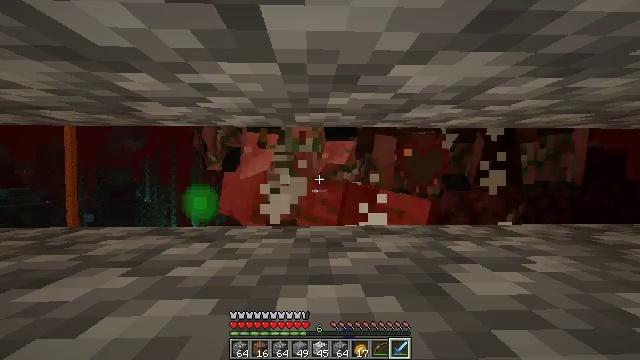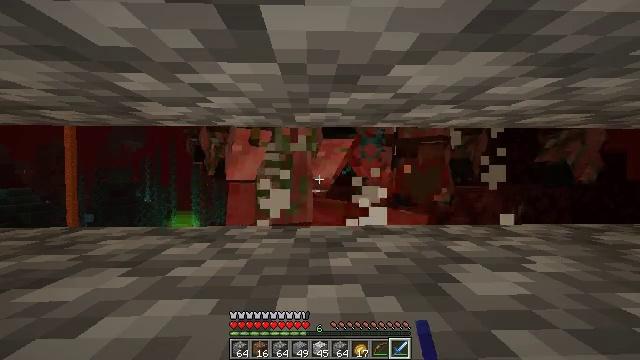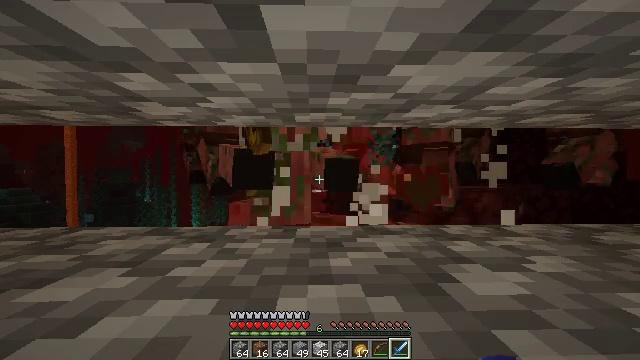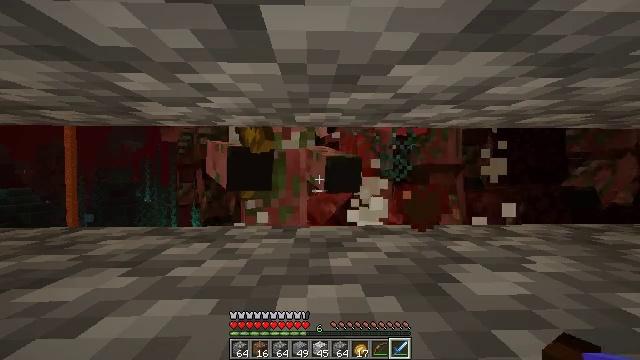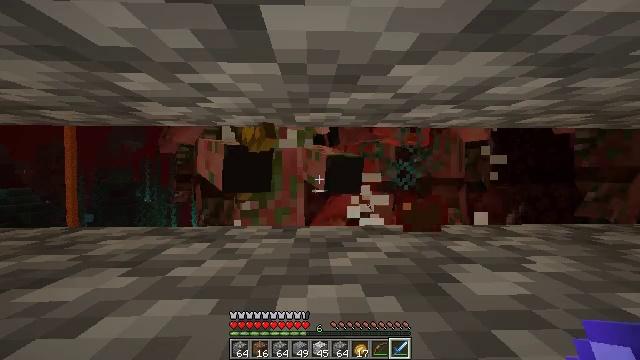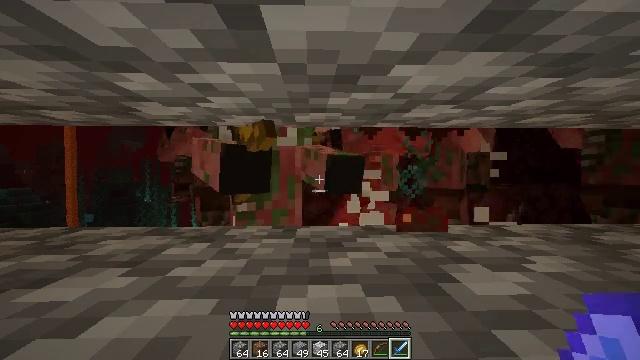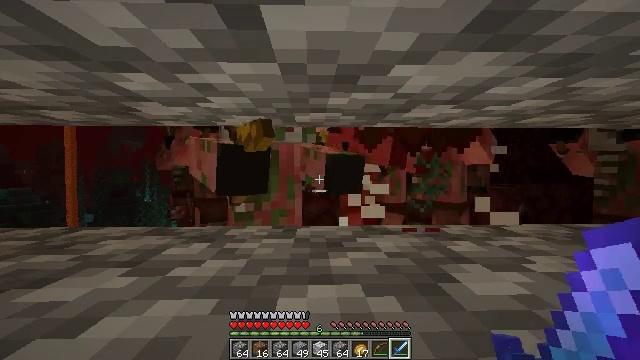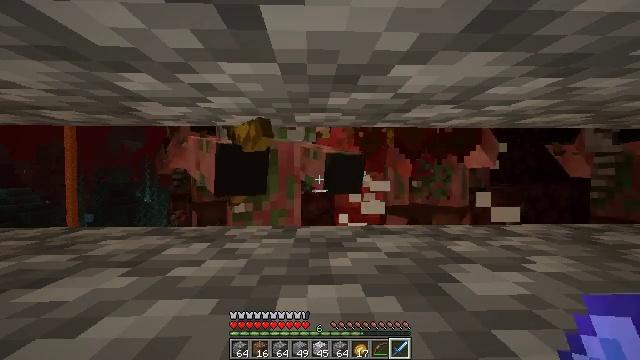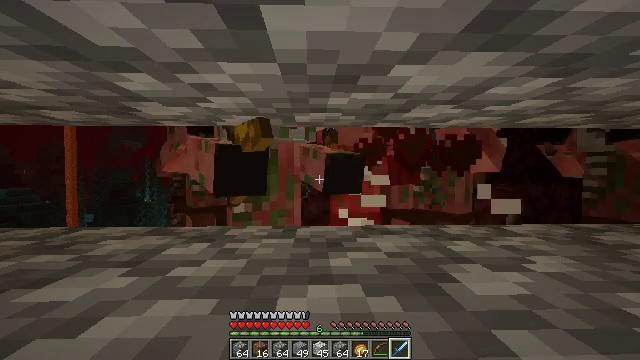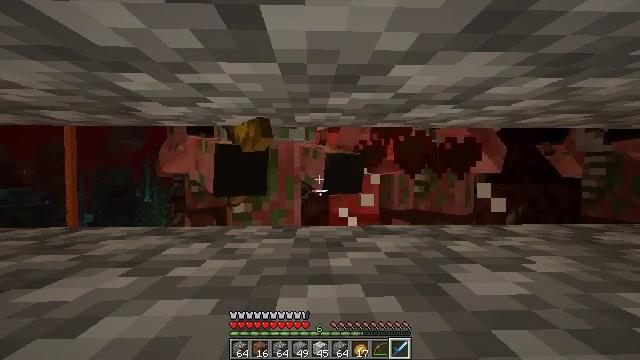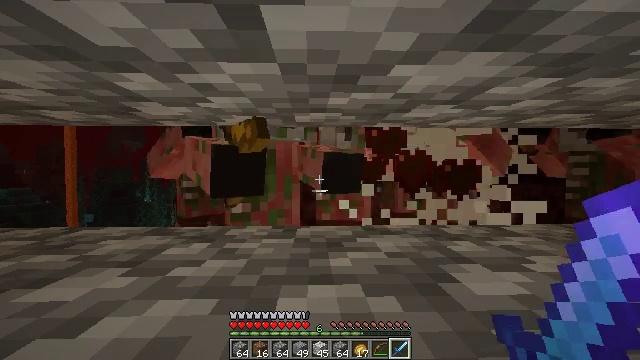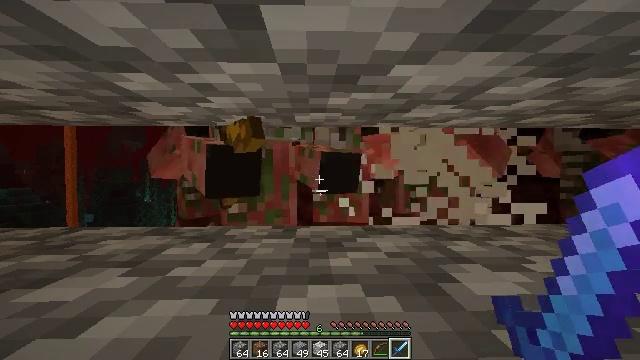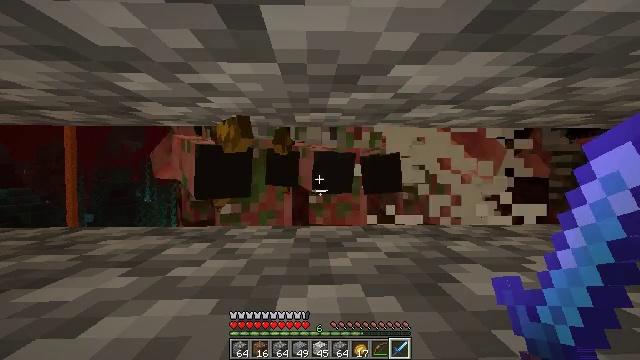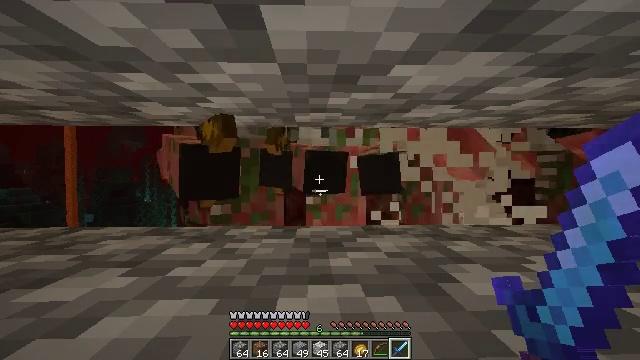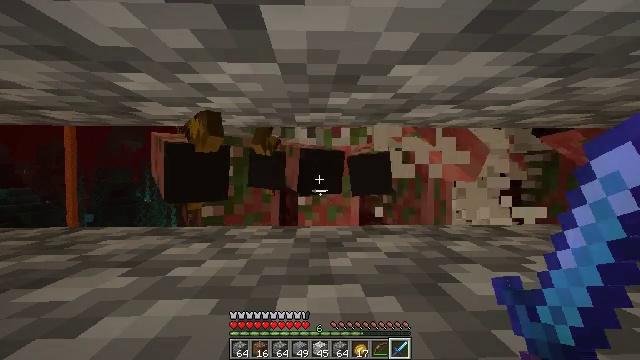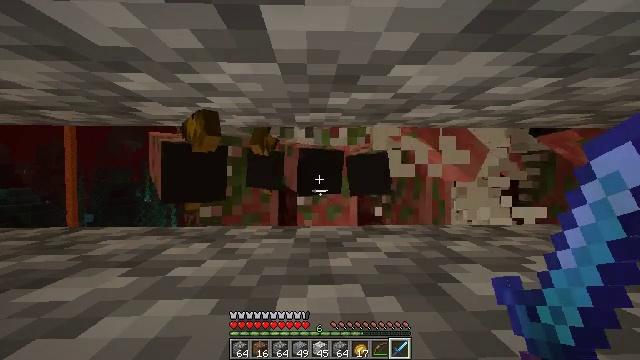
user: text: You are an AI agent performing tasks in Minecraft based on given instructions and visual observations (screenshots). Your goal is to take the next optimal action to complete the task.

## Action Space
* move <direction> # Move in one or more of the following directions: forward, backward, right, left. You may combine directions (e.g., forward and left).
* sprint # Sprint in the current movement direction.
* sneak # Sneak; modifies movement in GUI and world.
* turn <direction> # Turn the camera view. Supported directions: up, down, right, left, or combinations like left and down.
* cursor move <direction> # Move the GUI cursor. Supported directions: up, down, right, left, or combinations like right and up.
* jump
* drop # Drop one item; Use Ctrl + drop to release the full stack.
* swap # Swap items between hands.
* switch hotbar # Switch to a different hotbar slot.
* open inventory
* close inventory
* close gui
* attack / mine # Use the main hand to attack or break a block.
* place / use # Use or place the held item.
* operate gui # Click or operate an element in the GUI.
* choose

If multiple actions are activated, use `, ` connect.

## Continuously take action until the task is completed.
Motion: motion action
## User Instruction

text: Kill a zombified piglin.
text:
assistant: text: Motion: no_op
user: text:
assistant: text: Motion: no_op
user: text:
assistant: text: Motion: no_op
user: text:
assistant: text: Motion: no_op
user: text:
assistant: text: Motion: no_op
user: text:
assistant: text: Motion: no_op
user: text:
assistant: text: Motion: no_op
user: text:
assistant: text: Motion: no_op
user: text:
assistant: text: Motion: no_op
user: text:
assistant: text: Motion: no_op
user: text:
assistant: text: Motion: no_op
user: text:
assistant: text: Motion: no_op
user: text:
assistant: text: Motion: no_op
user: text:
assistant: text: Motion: no_op
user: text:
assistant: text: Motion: no_op
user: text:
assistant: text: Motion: no_op
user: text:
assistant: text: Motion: no_op
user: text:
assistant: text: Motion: no_op
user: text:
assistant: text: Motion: attack / mine
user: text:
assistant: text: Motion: attack / mine
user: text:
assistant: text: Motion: attack / mine
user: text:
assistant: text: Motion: attack / mine
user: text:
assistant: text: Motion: no_op
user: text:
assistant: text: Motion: no_op
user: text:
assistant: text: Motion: no_op
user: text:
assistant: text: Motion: no_op
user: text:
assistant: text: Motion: no_op
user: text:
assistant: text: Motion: no_op
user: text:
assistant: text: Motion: no_op
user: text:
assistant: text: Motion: no_op